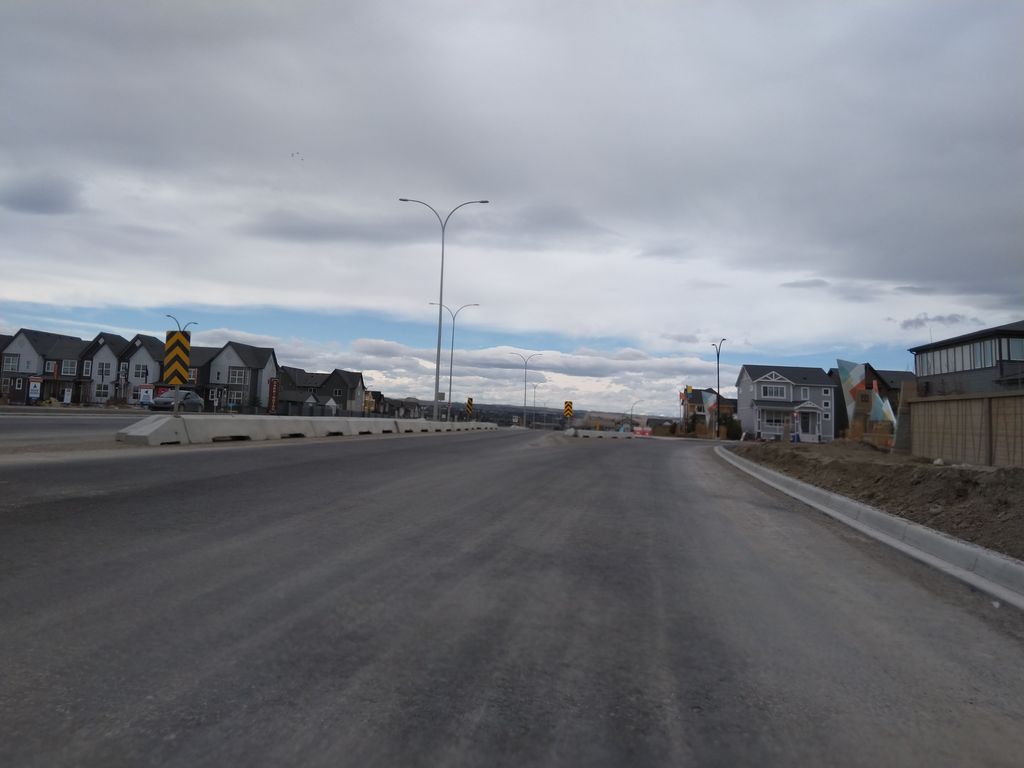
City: calgary